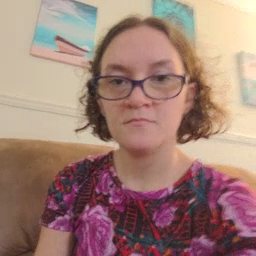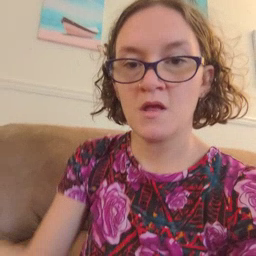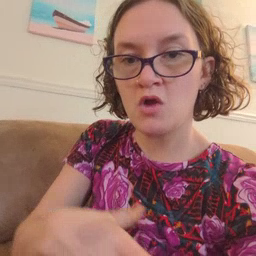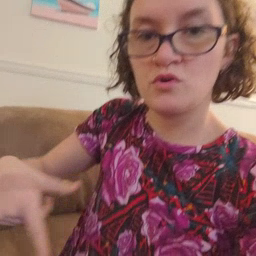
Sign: underwear